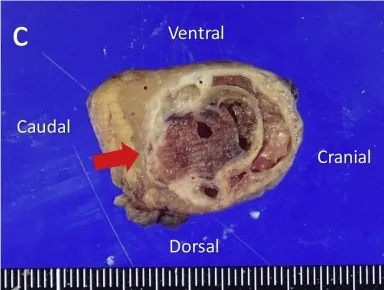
Macroscopic examination of the resected specimen (a-c).solid portions Main pancreatic duct (MPD) seems to be compressed from the cranial side to the caudal (a red arrow) (c).
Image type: medical_photograph (other_medical_photograph)